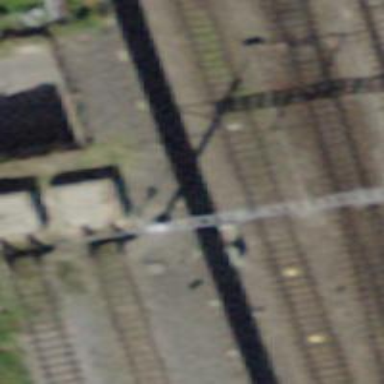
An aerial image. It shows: Railway yard with electrified contact lines.